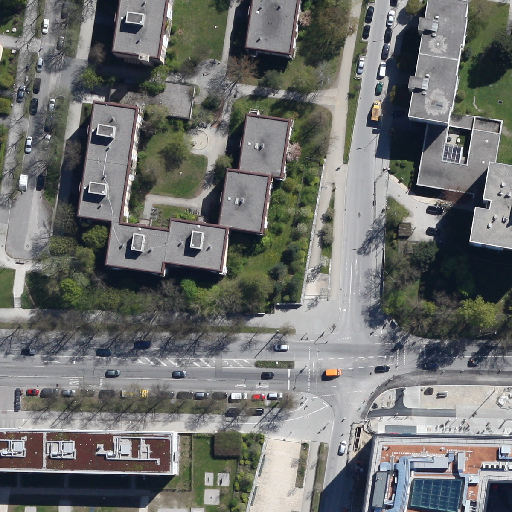
Referring expression: heavy-duty vehicle